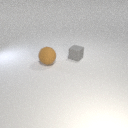
small gray rubber cube behind large brown rubber sphere